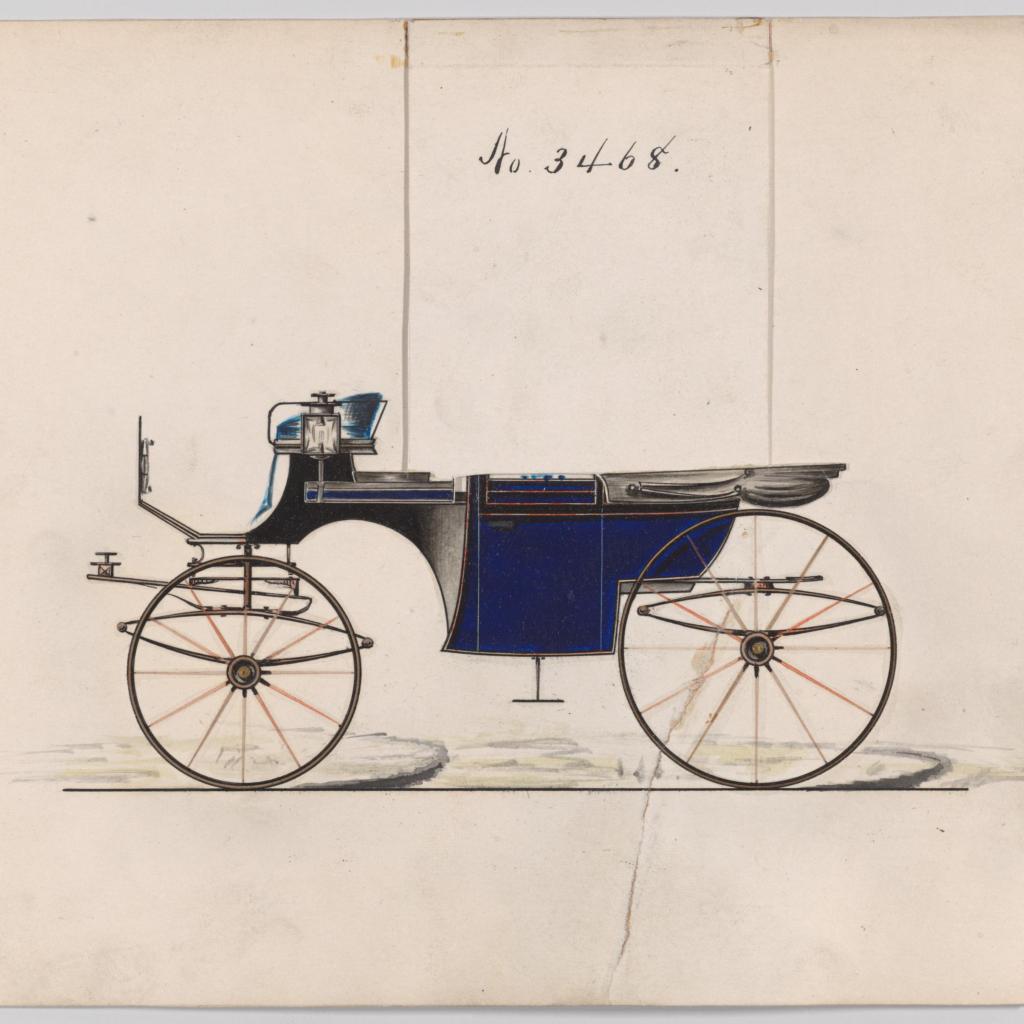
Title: Design for Landaulet, no. 3468
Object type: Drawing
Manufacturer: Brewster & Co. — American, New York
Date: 1878
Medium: Pen and black ink, watercolor and gouache with gum arabic and metallic ink
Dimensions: Sheet: 6 1/2 x 8 15/16 in. (16.5 x 22.7 cm)
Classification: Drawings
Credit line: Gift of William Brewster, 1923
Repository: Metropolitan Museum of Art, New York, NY